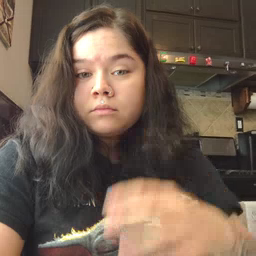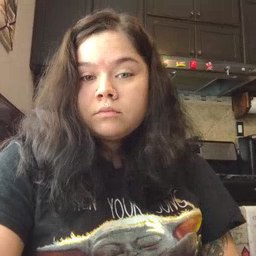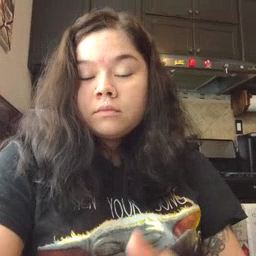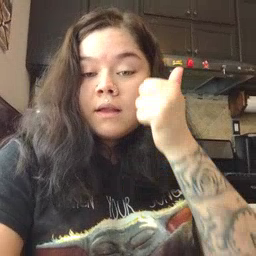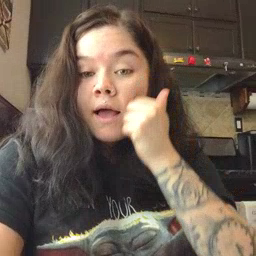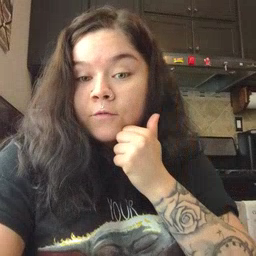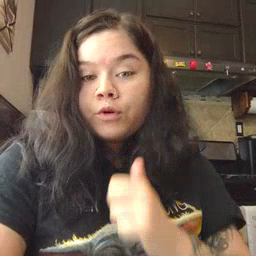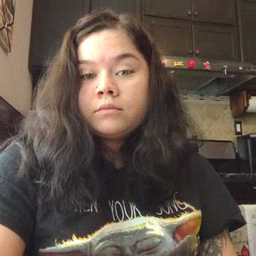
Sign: every